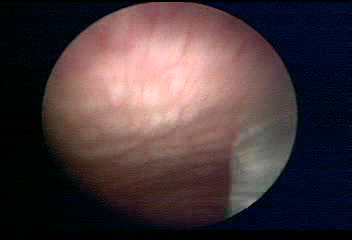
Modality: WLC
Class: Normal mucosa
Bladder cancer association: No